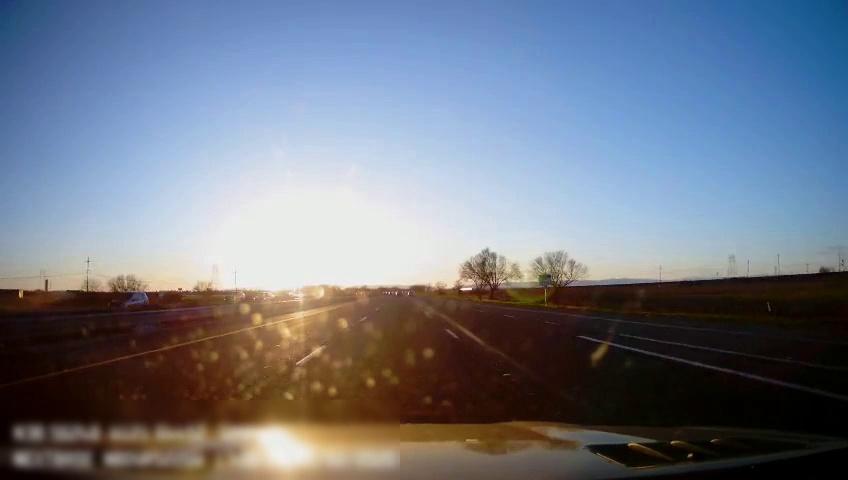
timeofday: Day
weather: Sunny
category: Drivable Space
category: Drivable Space
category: Vehicles | SUV
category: Vehicles | SUV
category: Vehicles | SUV
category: Lanes | Alternate Lane
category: Lanes | Current Lane
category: Lanes | Current Lane
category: Lanes | Alternate Lane
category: Lanes | Alternate Lane
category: Lanes | Alternate Lane
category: Traffic | Signs